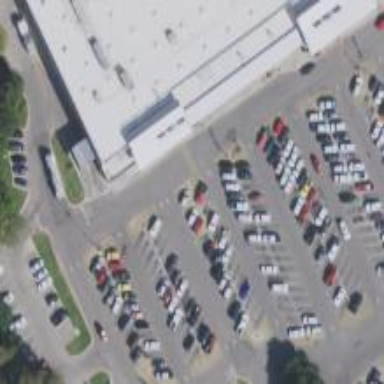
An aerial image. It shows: Parking space is available.